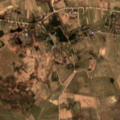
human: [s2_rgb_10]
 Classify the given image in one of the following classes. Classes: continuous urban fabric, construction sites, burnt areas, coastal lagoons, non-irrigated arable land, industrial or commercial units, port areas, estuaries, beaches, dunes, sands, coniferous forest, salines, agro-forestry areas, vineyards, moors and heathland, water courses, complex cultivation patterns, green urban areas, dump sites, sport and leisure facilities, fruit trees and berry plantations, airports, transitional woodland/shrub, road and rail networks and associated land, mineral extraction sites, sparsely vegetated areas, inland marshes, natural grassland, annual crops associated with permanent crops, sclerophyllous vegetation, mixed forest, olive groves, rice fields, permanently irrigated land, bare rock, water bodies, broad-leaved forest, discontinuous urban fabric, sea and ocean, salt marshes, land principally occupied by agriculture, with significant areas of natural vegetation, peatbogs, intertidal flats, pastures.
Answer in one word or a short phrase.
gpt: discontinuous urban fabric, sport and leisure facilities, non-irrigated arable land, pastures, complex cultivation patterns, land principally occupied by agriculture, with significant areas of natural vegetation